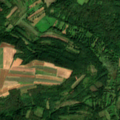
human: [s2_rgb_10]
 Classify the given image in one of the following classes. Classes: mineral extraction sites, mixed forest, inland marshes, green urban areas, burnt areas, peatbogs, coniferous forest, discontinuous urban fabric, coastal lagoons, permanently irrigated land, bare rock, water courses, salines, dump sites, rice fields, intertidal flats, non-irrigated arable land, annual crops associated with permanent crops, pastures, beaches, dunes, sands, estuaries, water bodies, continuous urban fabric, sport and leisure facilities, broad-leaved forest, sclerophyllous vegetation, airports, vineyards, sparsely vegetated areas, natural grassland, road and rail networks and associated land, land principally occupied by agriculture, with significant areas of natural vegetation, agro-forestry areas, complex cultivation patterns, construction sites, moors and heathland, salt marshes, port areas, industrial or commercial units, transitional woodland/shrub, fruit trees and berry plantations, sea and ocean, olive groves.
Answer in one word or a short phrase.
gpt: non-irrigated arable land, pastures, broad-leaved forest, transitional woodland/shrub